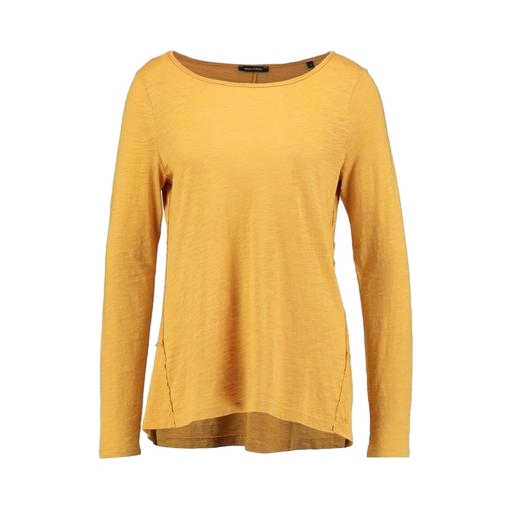
yellow iconic women's long-sleeved t-shirt, long-sleeve t-shirt only macy, yellow long-sleeve t-shirt, white background